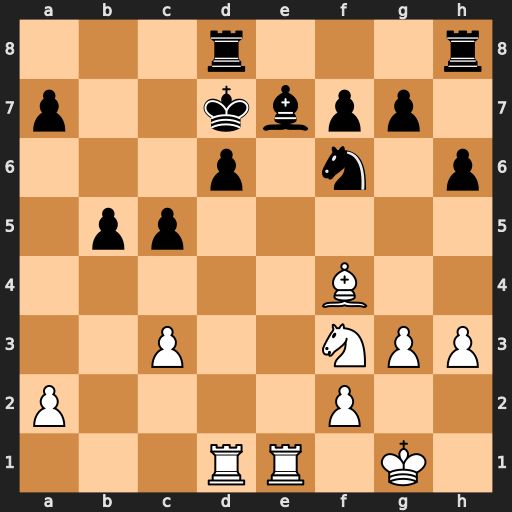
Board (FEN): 3r3r/p2kbpp1/3p1n1p/1pp5/5B2/2P2NPP/P4P2/3RR1K1
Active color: w
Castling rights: -
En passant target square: -
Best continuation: Ne5+ Kc7 Nxf7 Rhe8 Nxd8